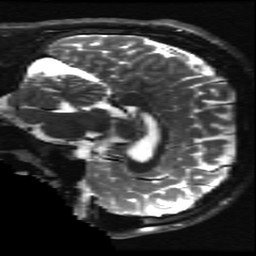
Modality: T2w
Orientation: sagittal
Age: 20
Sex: male
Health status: ill
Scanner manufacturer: ge
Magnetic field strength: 3 T
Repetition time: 7.5 s
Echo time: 0.1007 s